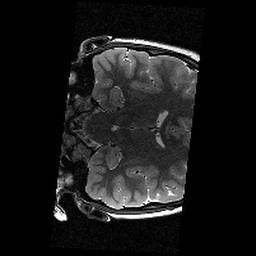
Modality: T2w
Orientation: coronal
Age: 12
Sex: female
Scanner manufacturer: siemens
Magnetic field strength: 3 T
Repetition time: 9.23 s
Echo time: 0.067 s